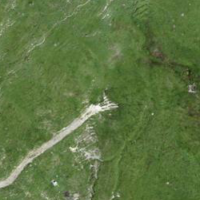
EUNIS habitat code: 26
Species observed at this site:
Gentiana verna